Field crop: tomato
Growth stage: 2
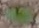
Species: solanum